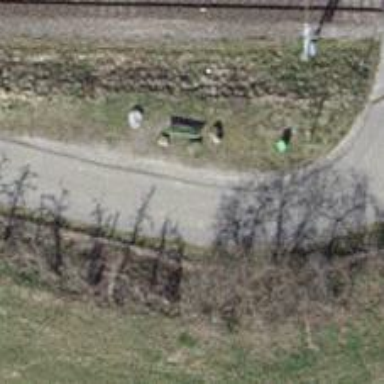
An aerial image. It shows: Bench.